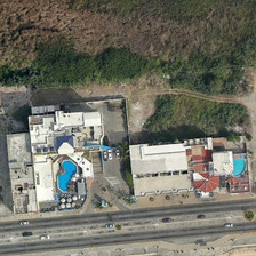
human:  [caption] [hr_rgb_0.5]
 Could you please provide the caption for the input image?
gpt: Many trees are planted in the back of the house.

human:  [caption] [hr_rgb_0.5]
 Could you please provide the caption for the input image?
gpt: There are two houses by the road.

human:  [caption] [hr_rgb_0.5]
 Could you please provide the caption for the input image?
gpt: There are many trees planted behind the house.

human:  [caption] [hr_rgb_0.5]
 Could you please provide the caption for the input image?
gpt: Houses on the side of the road

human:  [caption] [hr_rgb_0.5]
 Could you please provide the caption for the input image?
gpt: There are two Houses by the side of the road.